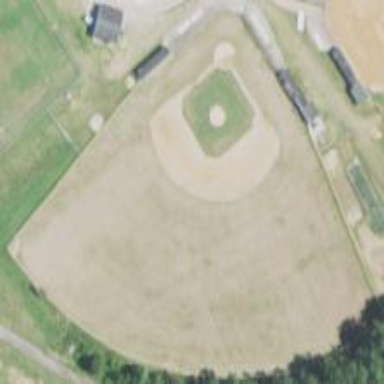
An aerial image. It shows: Baseball pitch for leisure land activities.